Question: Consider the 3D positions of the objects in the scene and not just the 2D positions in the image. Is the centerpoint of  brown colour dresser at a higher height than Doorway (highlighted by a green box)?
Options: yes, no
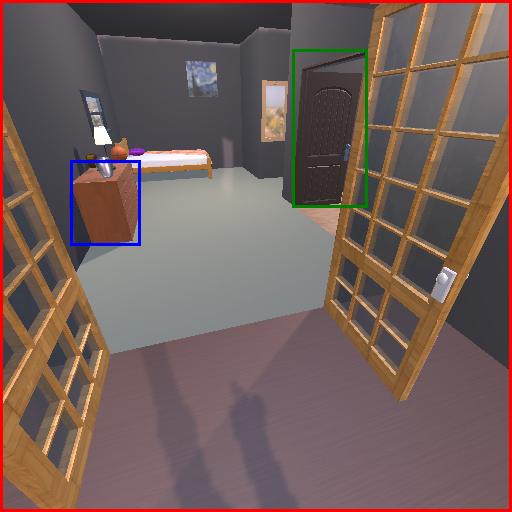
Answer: yes